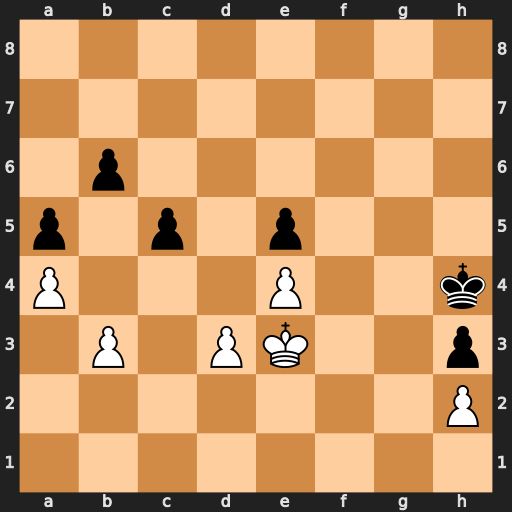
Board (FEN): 8/8/1p6/p1p1p3/P3P2k/1P1PK2p/7P/8
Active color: w
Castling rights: -
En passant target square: -
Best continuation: Kf3 Kh5 Kg3 Kg5 Kxh3